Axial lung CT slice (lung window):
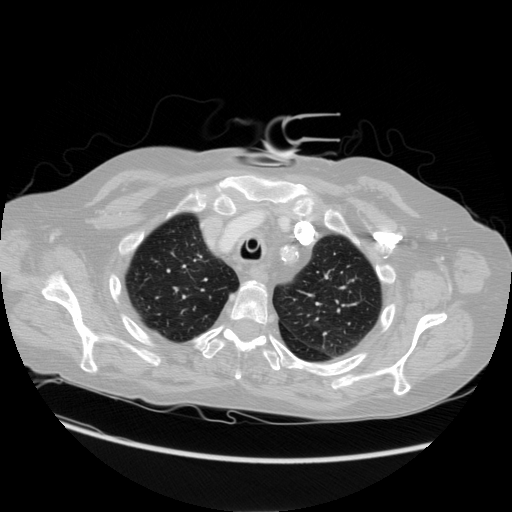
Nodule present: no